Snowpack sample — Buffalo Mountain, Silverthorne, Colorado, USA (2/22/26, 2:02 PM MST)
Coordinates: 39.622, -106.113
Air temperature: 33 °F
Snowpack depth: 63 cm
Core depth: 10 cm
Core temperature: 32 °F
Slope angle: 11°, slope face: 116°
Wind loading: low
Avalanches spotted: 0
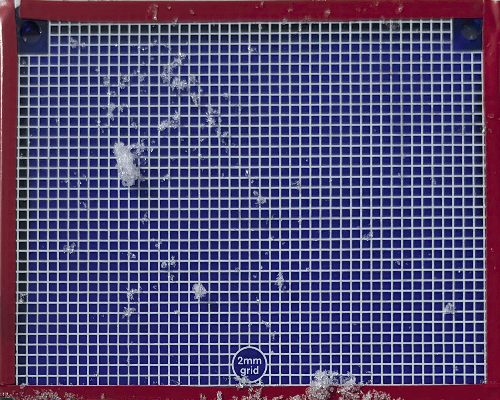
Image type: profile
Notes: In a firebreak similar to site 1, minimal wind loading with no spotted avalanches (not many faces in view though)